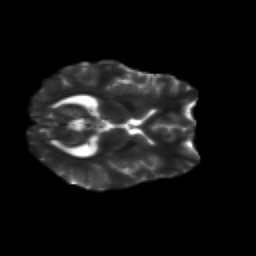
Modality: T2w
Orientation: axial
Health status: healthy
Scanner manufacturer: siemens
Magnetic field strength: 3 T
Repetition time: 12 s
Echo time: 0.092 s